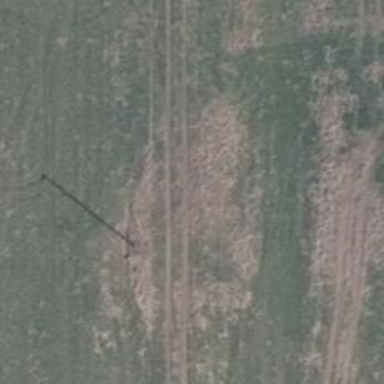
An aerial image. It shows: Minor power line.